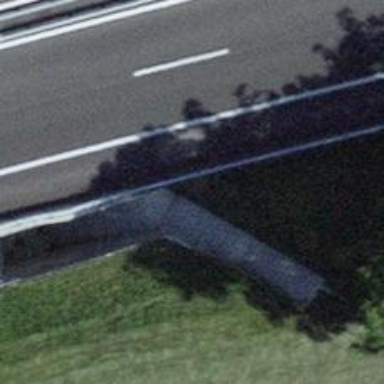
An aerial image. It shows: Concrete steps.